Question: Is it possible to reverse the direction of a chart(bar) using google.visualization.DataTable?
As shown in the image below the bar is going from left to right, but I want it to go from right to left. This is what I have done so far when it comes to changing the appearance of the table:
'''
for (var i = 0; i < num_rows; i++)
{
dataTable.setProperties(i, 0, {style: 'text-align: center;'});
dataTable.setProperties(i, 1, {style: 'text-align: center;'});
}
var container = document.getElementById('table_div');
table = new google.visualization.Table(container);
var options = {'allowHtml' : true};
'''
But I don't see any way to change the graph direction.

Thanks for all help!
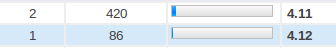
Answer: Fixed it by doing this:
'''
var formatter = new google.visualization.TableBarFormat({base: 0, showValue: false, min: 0, max: max_graph, colorPositive: 'red'});
formatter.format(dataTable, 5);
formatter = new google.visualization.TableBarFormat({base: 0, showValue: false, min: -max_graph, max: 0, colorNegative: 'blue'});
formatter.format(dataTable, 2);
'''
Hence, I just alter the different columns I need and format the table for each column.